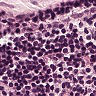
Metastatic tissue present: no